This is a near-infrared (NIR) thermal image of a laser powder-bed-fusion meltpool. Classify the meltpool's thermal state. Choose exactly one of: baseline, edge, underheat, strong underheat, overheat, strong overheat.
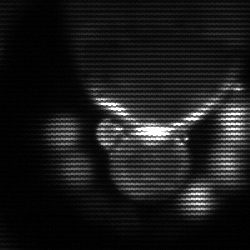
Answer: baseline